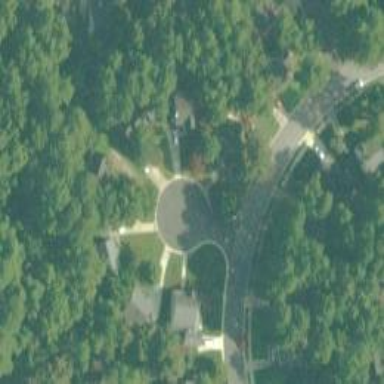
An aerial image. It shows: Turning circle on the road.